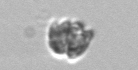
Label: Corymbellus